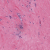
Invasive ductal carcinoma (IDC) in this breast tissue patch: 1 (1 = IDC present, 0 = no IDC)